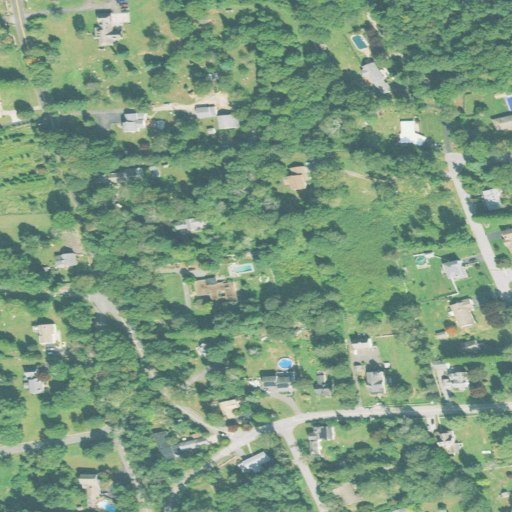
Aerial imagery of mountain in Connecticut named Pepperbox Hill containing low intensity development, open development, mixed forest, deciduous forest, and medium intensity development